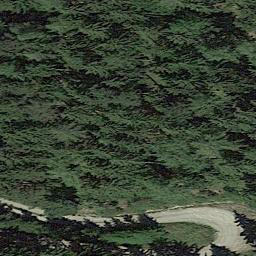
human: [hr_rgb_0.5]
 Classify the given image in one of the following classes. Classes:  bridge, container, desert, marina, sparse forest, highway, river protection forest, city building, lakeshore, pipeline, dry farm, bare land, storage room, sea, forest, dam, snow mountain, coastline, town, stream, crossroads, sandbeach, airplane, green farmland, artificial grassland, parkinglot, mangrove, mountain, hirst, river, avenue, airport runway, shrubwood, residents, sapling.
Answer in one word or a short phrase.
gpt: forest